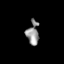
Tissue: lung
Cell type: Myeloid cells
Senescence score: 0.6102
Nuclear area (px): 270
Mean DAPI intensity: 147.13